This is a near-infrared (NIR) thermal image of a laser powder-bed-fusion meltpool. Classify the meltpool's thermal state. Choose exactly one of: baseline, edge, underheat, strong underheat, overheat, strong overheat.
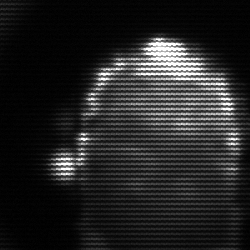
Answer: baseline